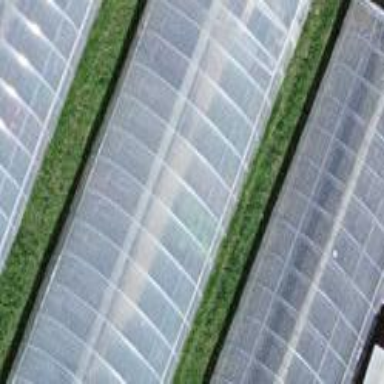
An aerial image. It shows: Greenhouse.